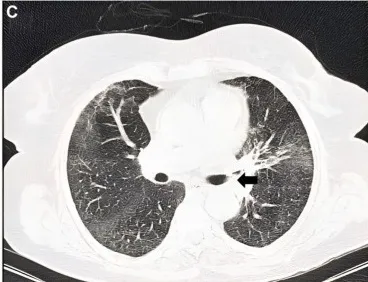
(C) On the CT scan before re-bronchoscopy, the orifice of the upper lobe of the left lung had still irregularity (leftward arrow); however, the ground glass opacities and haziness were relatively improved. The ground glass opacities had progressed to linear opacity and linear fibrosis.
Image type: radiology (ct)